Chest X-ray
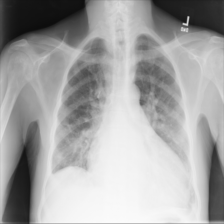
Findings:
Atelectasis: negative
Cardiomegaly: positive
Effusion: negative
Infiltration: negative
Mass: negative
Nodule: negative
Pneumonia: negative
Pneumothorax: negative
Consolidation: negative
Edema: negative
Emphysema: negative
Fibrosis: negative
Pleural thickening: negative
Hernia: negative